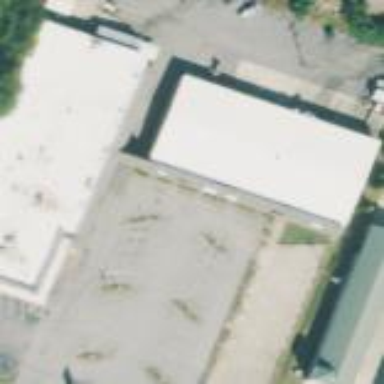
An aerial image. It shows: Retail building.